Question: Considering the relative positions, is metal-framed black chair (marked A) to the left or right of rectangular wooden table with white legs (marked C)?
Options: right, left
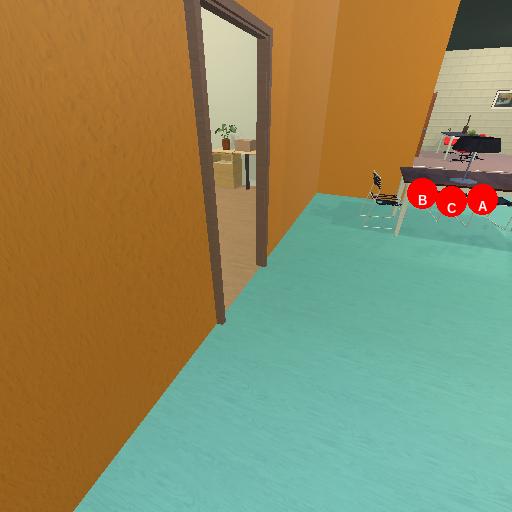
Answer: right